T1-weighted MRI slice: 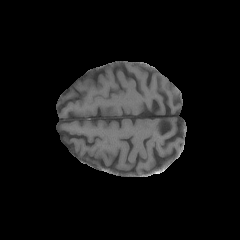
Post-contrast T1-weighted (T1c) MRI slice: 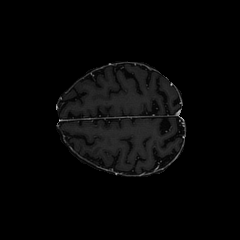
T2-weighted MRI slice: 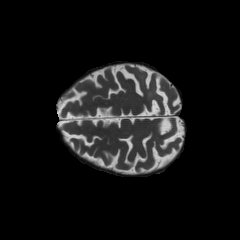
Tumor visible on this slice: yes